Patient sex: F
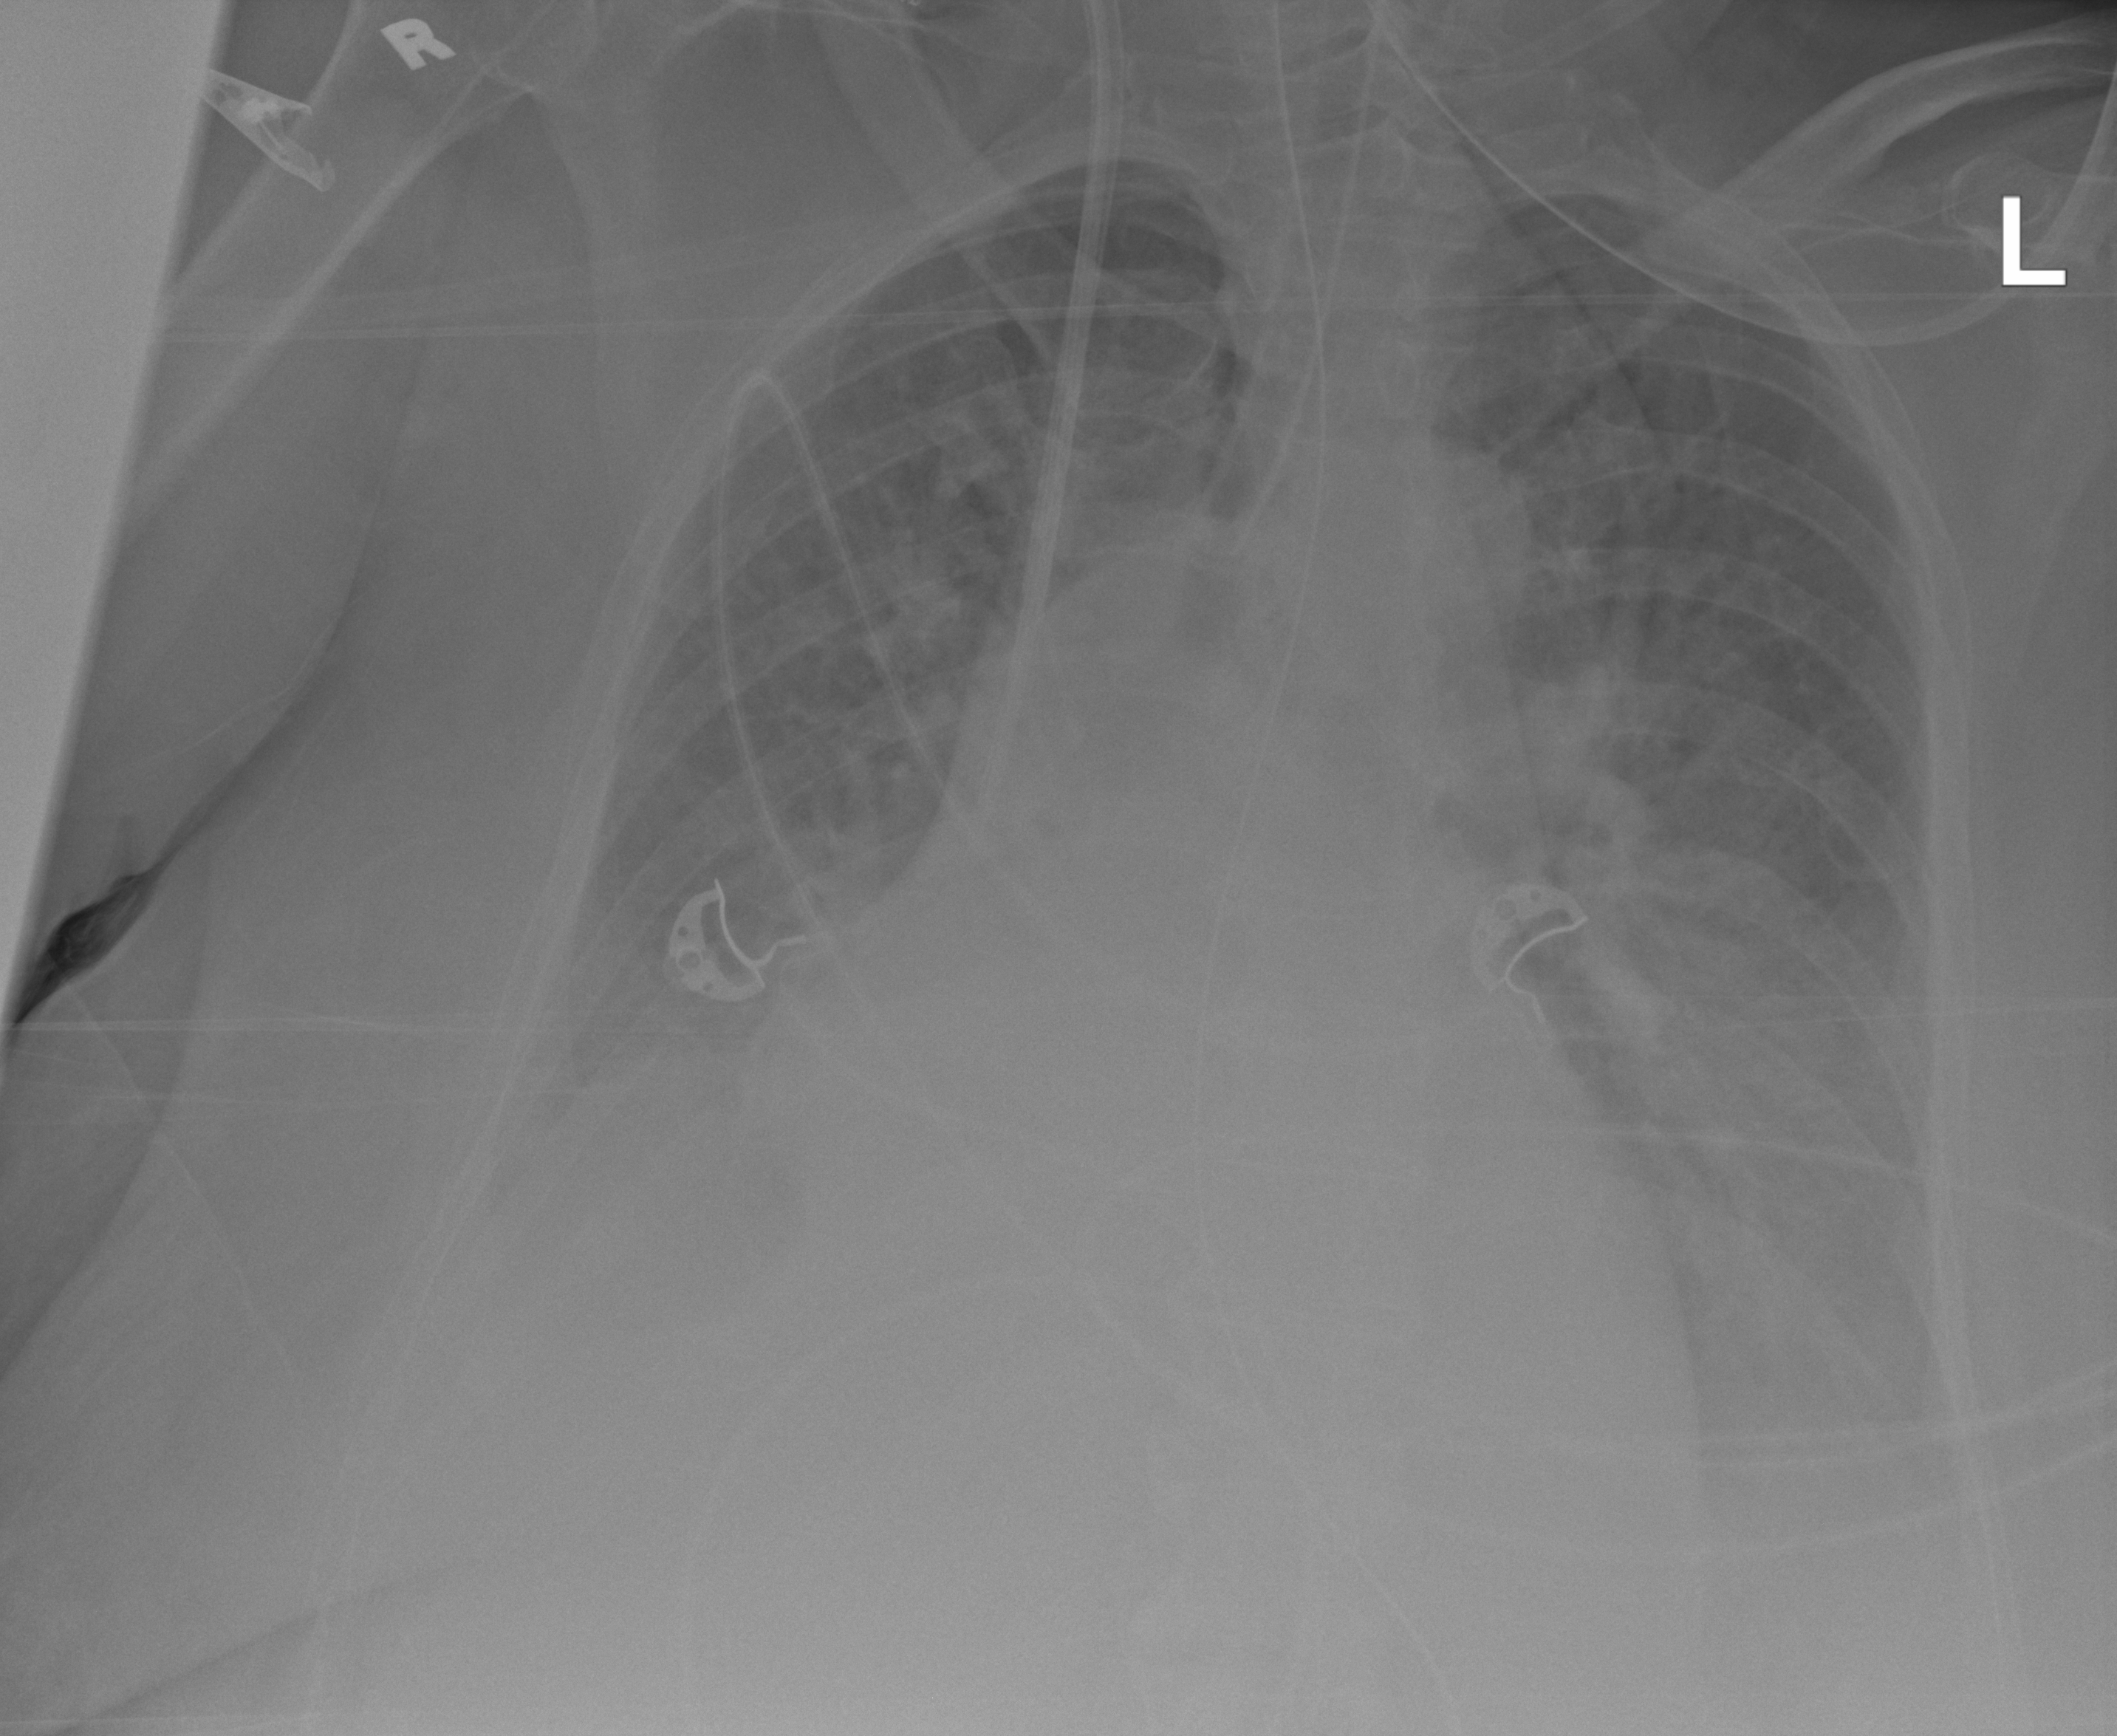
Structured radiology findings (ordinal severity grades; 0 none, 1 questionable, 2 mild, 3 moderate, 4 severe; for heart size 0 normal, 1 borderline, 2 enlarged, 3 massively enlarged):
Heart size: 2
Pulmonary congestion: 3
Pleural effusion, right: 2
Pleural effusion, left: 2
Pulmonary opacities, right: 2
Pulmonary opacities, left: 2
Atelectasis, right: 2
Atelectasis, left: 2